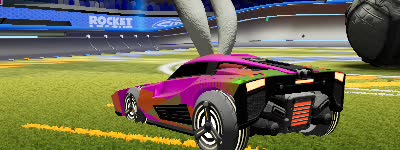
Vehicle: breakout